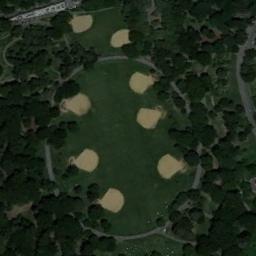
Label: baseball_diamond